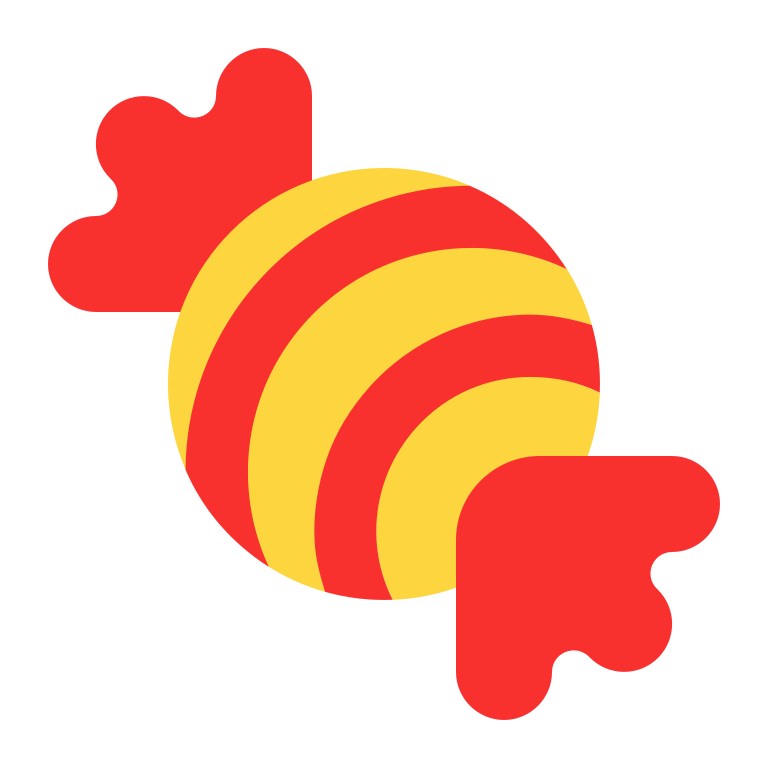
candy flat